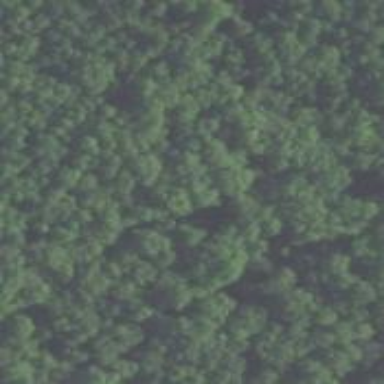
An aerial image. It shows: Serene woodland landscape.